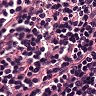
Metastatic tissue present: no